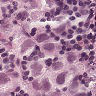
Metastatic tissue present: yes